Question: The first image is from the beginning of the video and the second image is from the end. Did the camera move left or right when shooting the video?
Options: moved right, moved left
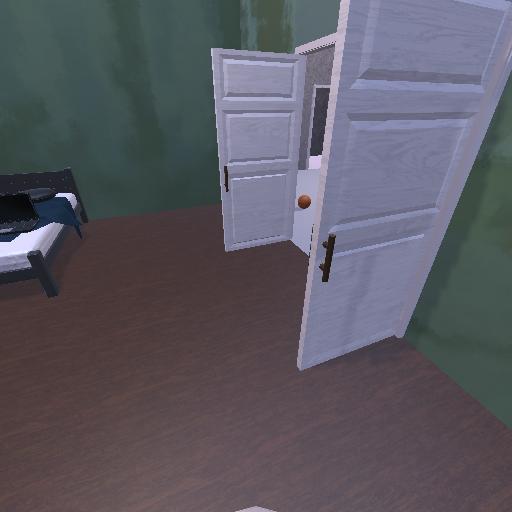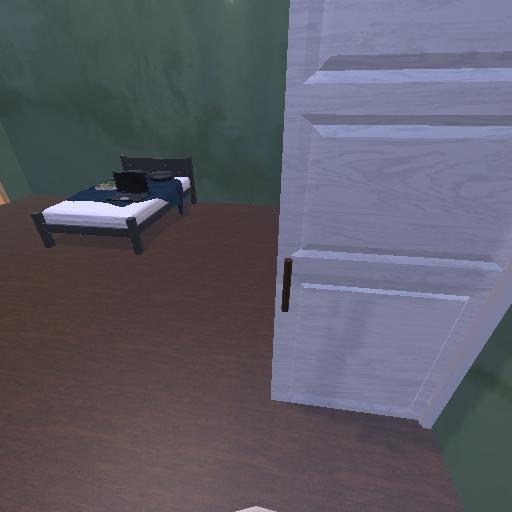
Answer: moved right